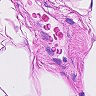
Metastatic tissue present: no